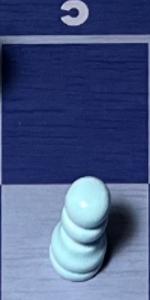
Label: Pawn_White